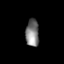
Tissue: prostate
Cell type: T cells
Senescence score: 0.7216
Nuclear area (px): 359
Mean DAPI intensity: 125.198